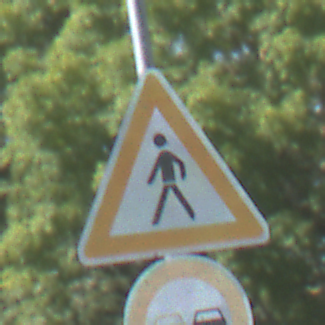
Verkehrszeichen: FussgaengerRechts
Zusatzzeichen unten: Ueberholverbot
Umgebung: Outdoor, Nature
Tageszeit: Midday
Wetter: Clear
Licht: Natural
Jahreszeit: NotSpecified
Kontrast: HighContrast